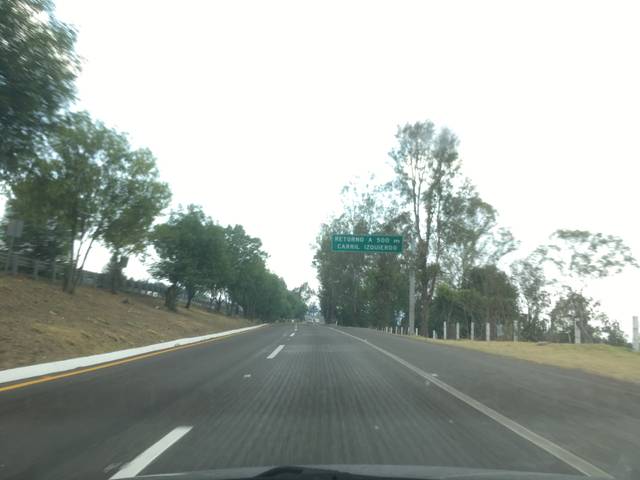
Region: Mexico
Coordinates: 19.537, -101.539